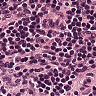
Metastatic tissue present: no